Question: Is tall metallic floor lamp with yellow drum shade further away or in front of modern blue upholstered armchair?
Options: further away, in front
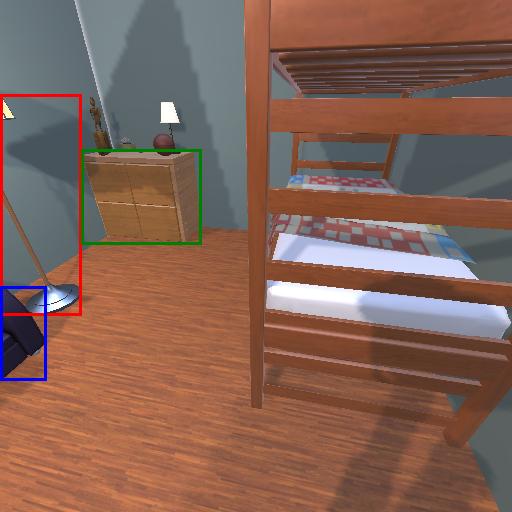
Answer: further away